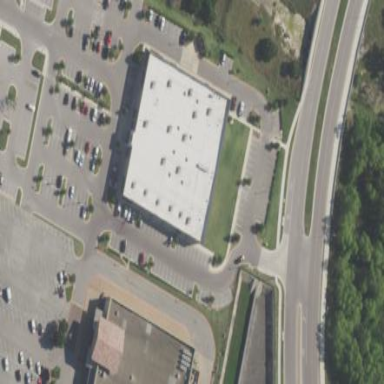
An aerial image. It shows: Building that houses fitness center.